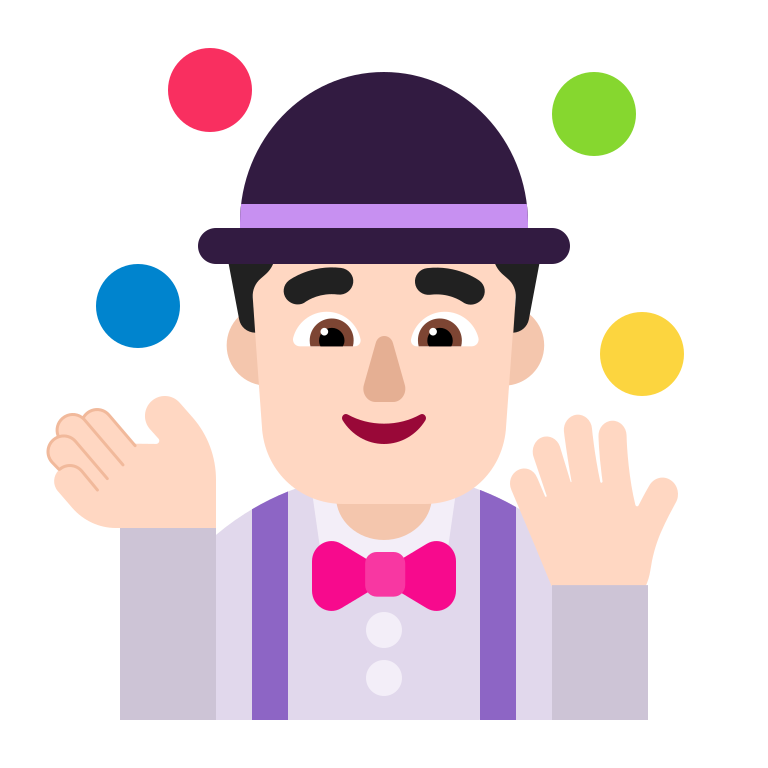
man juggling flat light